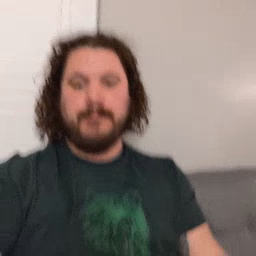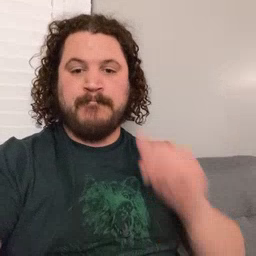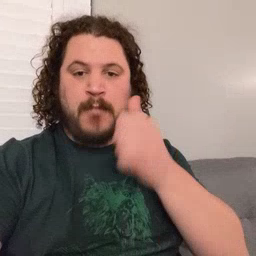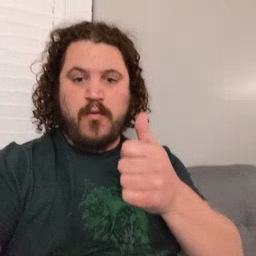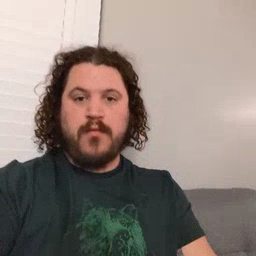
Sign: tomorrow